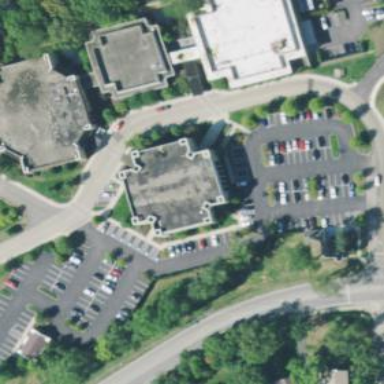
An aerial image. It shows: Office building.